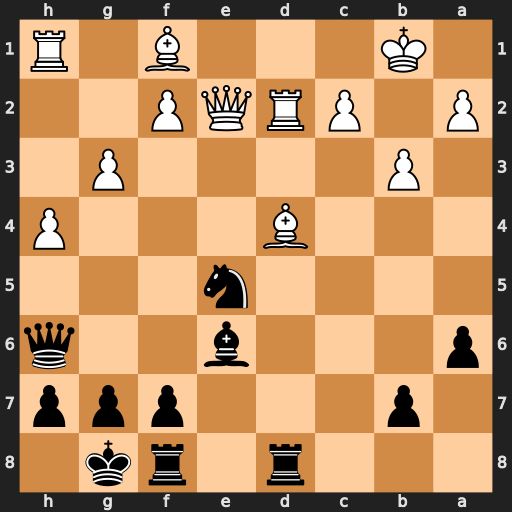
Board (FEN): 3r1rk1/1p3ppp/p3b2q/4n3/3B3P/1P4P1/P1PRQP2/1K3B1R
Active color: b
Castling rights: -
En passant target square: -
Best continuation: Nf3 Qxf3 Qxd2